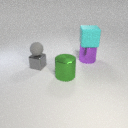
large green metal cylinder to the left of large purple metal cylinder